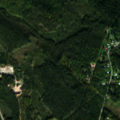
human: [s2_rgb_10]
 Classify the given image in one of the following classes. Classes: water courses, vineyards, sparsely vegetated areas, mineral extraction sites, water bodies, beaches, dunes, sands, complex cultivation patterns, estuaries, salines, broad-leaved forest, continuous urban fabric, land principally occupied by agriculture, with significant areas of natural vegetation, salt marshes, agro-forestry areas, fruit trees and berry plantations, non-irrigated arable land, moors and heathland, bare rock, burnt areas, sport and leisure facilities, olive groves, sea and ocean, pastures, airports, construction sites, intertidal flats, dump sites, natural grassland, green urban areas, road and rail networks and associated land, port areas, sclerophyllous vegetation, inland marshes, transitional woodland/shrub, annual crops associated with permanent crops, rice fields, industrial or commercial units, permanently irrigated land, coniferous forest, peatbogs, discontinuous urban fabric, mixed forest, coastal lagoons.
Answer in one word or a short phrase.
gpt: broad-leaved forest, coniferous forest, mixed forest, transitional woodland/shrub